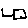
Label: square